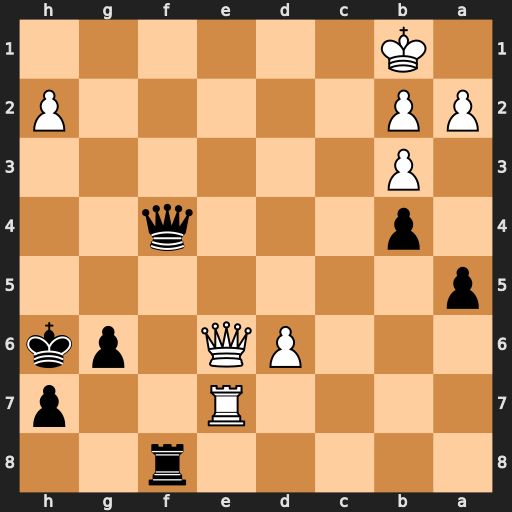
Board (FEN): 5r2/4R2p/3PQ1pk/p7/1p3q2/1P6/PP5P/1K6
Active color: b
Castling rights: -
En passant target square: -
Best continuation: Qf1+ Qe1 Qd3+ Kc1 Rf1